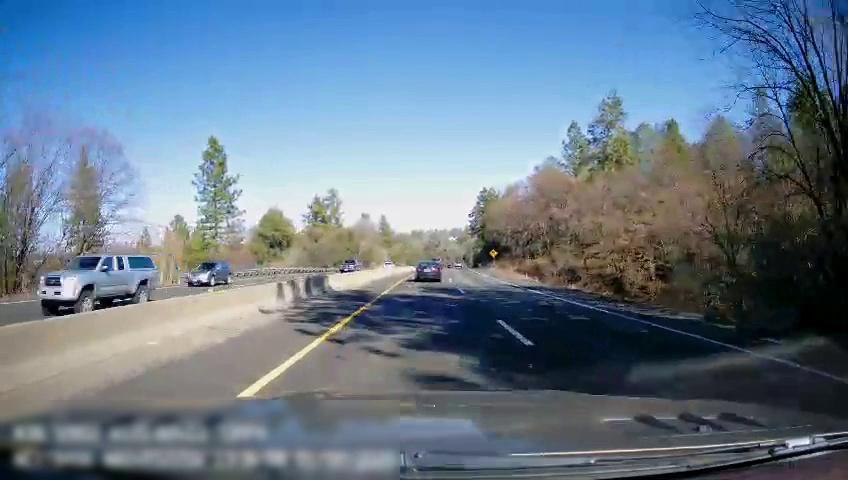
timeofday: Day
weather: Sunny
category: Drivable Space
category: Drivable Space
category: Vehicles | SUV
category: Vehicles | SUV
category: Vehicles | SUV
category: Vehicles | Car
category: Vehicles | SUV
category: Lanes | Current Lane
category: Lanes | Current Lane
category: Lanes | Alternate Lane
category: Lanes | Opposite Lane
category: Lanes | Opposite Lane